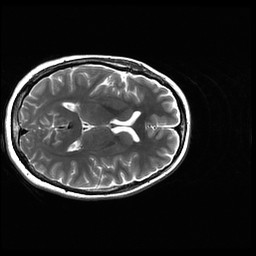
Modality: T2w
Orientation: axial
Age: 40
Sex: female
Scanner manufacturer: ge
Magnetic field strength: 3 T
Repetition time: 5.192 s
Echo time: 0.1003 s